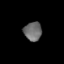
Tissue: prostate
Cell type: Endothelial cells
Senescence score: 0.3058
Nuclear area (px): 329
Mean DAPI intensity: 107.632